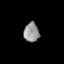
Tissue: lung
Cell type: Epithelial cells
Senescence score: 0.1289
Nuclear area (px): 291
Mean DAPI intensity: 147.966